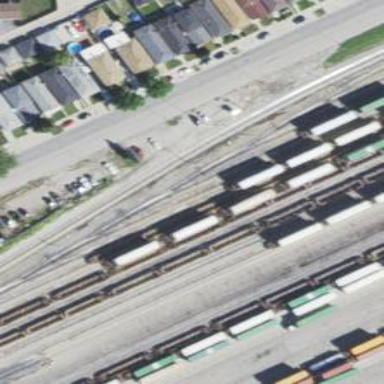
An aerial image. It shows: Railway yard in service.